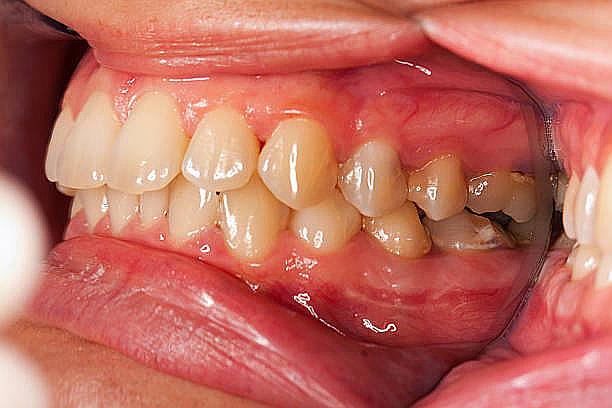
Condition: Gingivitis